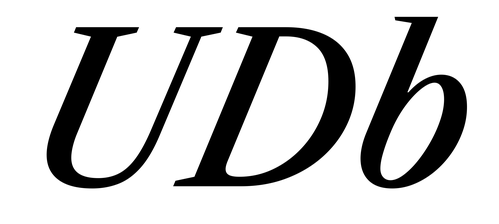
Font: LibreCaslonText-Italic_Medium_Italic